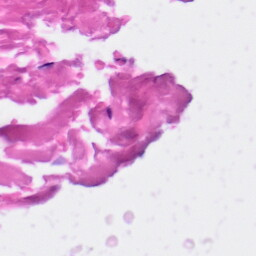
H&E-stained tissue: Skin